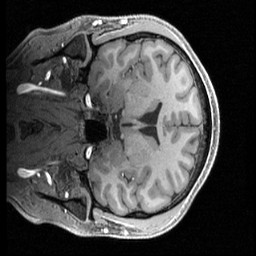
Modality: T1w
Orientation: coronal
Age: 25
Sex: male
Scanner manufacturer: siemens
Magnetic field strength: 3 T
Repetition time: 2.4 s
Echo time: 0.00224 s